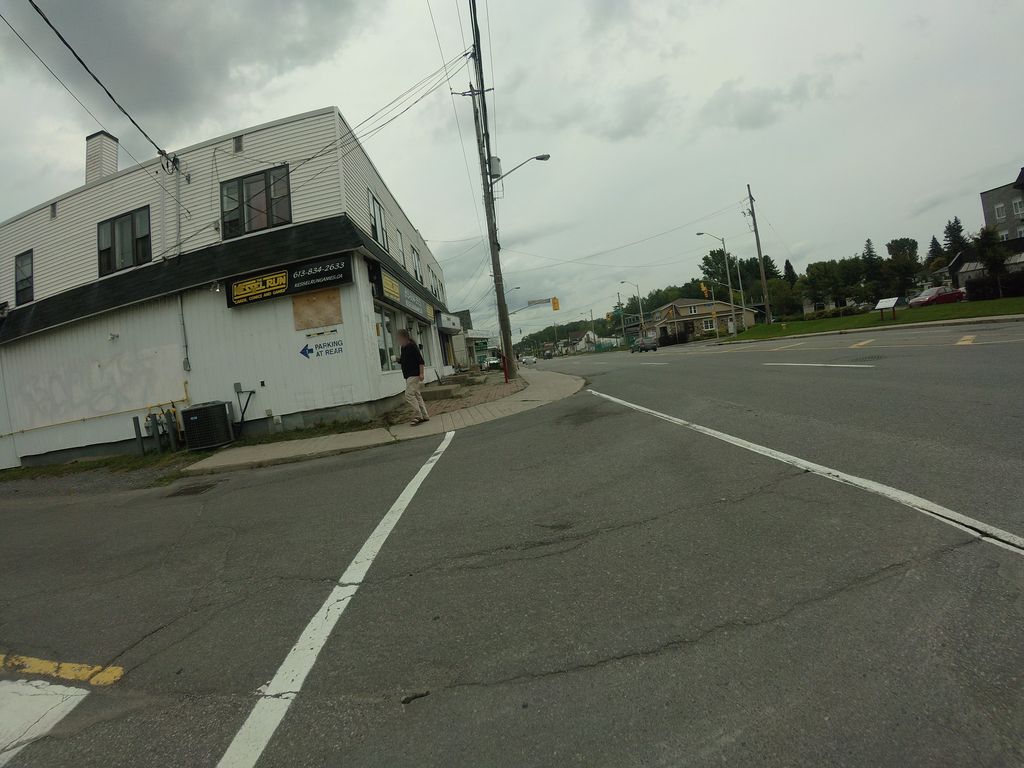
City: ottawa-gatineau